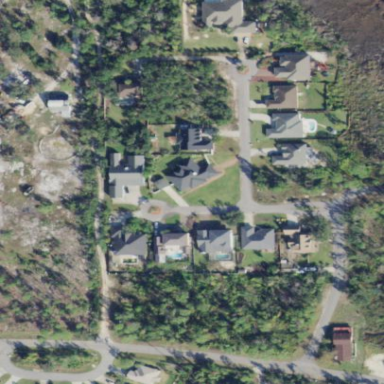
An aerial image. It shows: Single-family residential area.